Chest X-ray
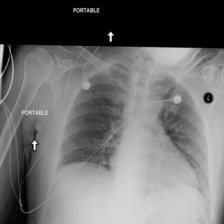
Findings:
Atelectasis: positive
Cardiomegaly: negative
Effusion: negative
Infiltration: negative
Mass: negative
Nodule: negative
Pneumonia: negative
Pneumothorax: negative
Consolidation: negative
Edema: negative
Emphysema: negative
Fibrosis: negative
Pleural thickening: negative
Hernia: negative